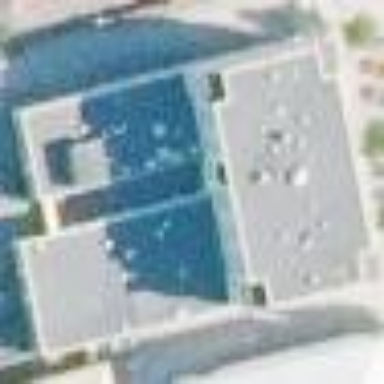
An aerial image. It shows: Commercial building.